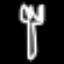
Label: fork